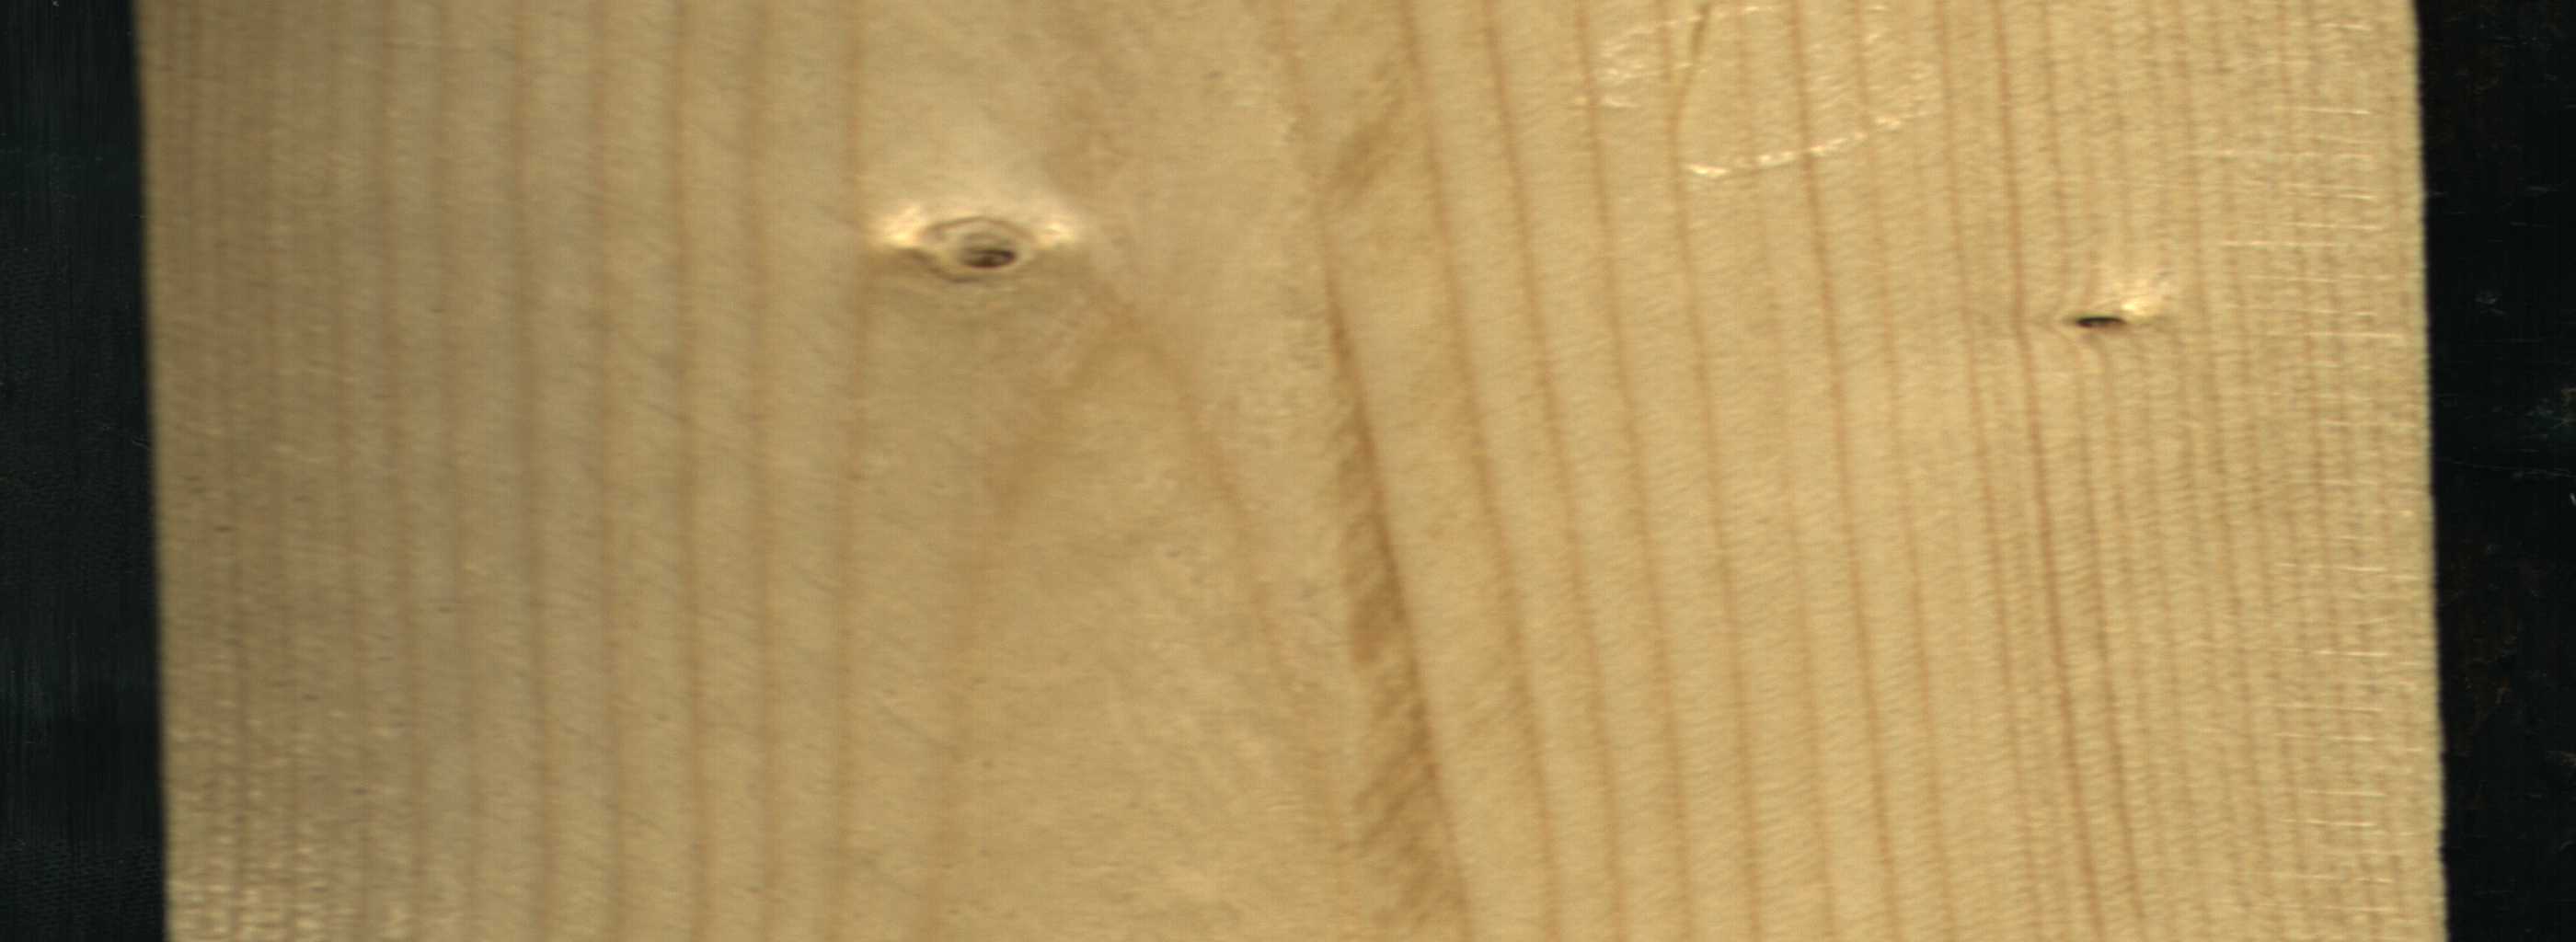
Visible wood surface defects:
Dead_Knot
Live_Knot